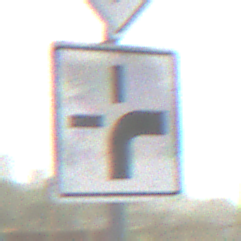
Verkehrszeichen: VerlaufVorfahrtsstrasse3
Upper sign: Vorfahrtsstrasse
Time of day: MorningAfternoon
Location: Outdoor (Suburban)
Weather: PartlyCloudy
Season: NotSpecified
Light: Natural